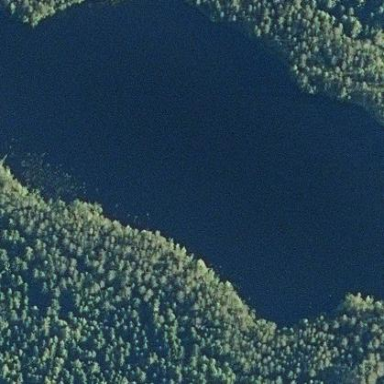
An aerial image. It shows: Pond surrounded by natural water.